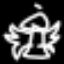
Label: angel